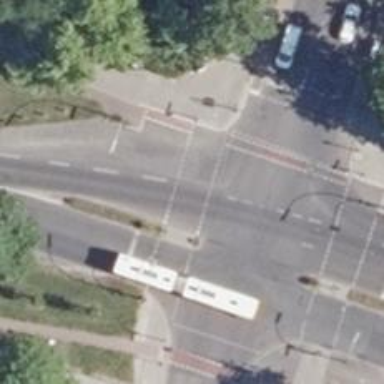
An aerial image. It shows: Road crossing with traffic signals and central island.